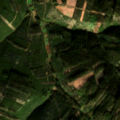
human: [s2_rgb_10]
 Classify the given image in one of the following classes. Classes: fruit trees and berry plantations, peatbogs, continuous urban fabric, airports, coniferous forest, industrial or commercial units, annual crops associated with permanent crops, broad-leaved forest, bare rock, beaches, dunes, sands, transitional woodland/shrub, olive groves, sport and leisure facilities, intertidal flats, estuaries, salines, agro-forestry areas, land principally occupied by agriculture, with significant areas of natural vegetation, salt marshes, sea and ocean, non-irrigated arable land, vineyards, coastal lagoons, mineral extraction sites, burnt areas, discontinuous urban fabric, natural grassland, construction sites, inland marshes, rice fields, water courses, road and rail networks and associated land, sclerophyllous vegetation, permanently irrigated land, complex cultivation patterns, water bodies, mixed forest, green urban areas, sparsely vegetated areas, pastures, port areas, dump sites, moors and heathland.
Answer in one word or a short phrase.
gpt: land principally occupied by agriculture, with significant areas of natural vegetation, broad-leaved forest, mixed forest, sclerophyllous vegetation, transitional woodland/shrub